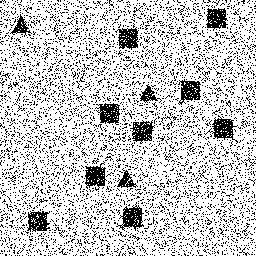
Squares: 9
Triangles: 3
Stars: 0
Total shapes: 12